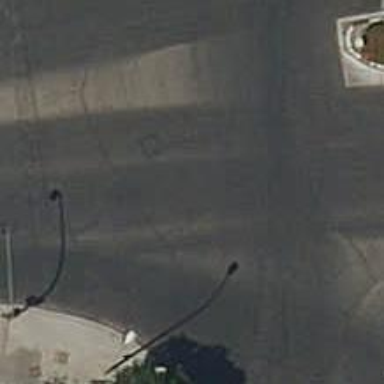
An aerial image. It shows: Tertiary road with asphalt surface.